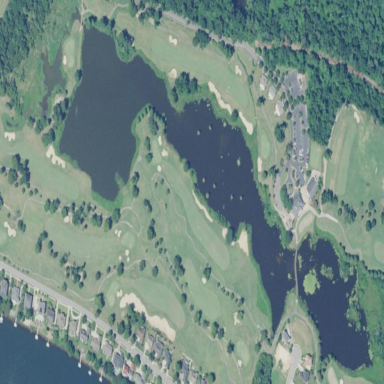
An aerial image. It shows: Water hazard on golf course. The hazard is natural water feature.